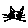
Label: cat